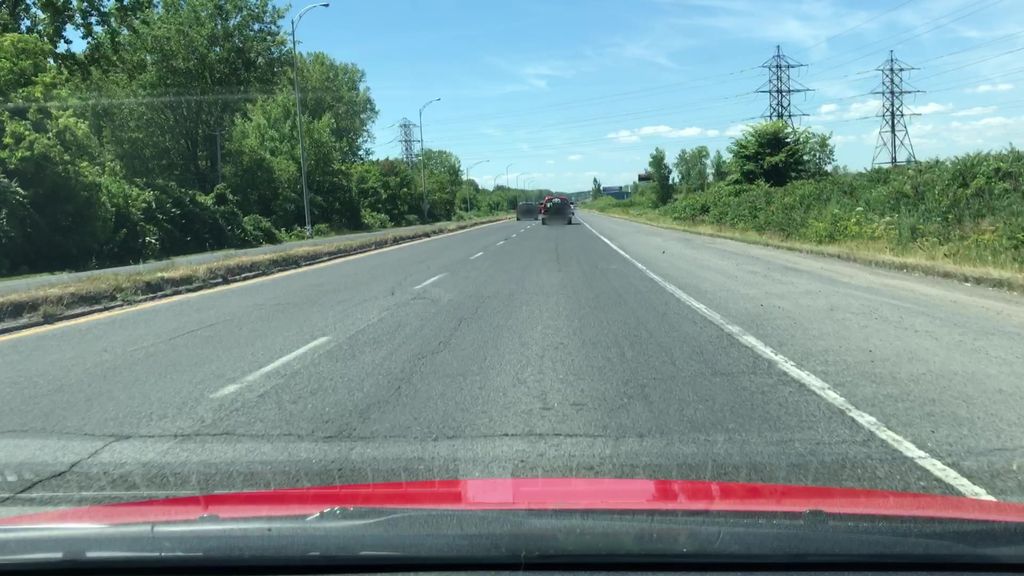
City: montreal